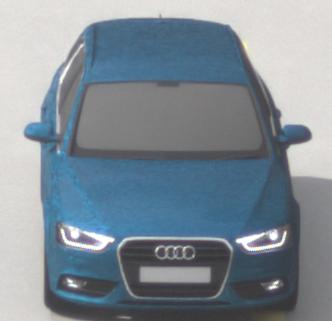
Make: Audi
Model: A4 Avant 1.8 TFSI
Detailed model: A4 (B8) Avant
Model produced from: 2012/02
Model produced until: 2015/04
Doors: 5
Color: blue
Road condition: dry road
Daytime: morning or afternoon
Contrast: low contrast